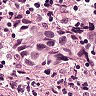
Metastatic tissue present: yes